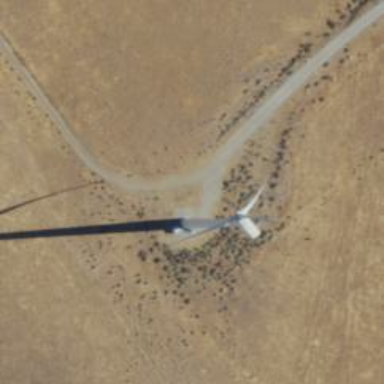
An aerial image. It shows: Wind turbine generator that utilizes wind as its source for generating electricity. It is of the horizontal axis type.